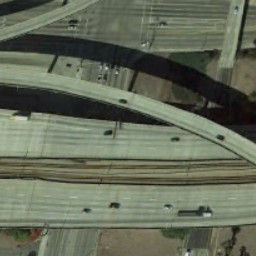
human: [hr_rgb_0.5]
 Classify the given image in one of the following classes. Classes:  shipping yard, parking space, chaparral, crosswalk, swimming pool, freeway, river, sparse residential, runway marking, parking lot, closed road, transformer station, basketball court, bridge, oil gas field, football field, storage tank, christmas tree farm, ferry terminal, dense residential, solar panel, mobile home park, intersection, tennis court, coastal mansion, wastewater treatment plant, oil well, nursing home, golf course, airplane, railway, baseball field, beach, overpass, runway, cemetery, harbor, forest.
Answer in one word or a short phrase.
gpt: overpass